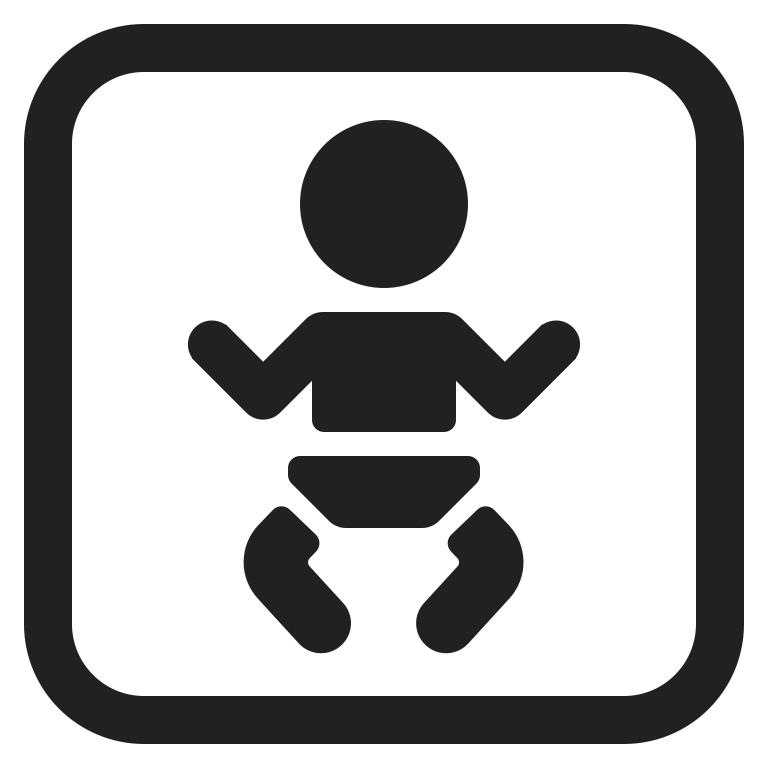
baby symbol high contrast